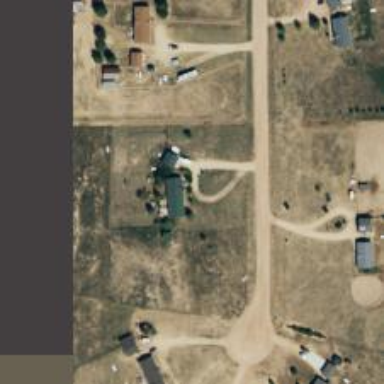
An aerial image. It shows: Driveway leading to service road.